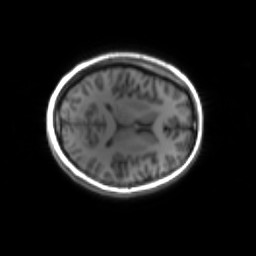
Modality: inplaneT1
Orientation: axial
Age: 27
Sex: female
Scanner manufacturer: siemens
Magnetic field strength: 3 T
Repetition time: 1.2 s
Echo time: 0.00251 s